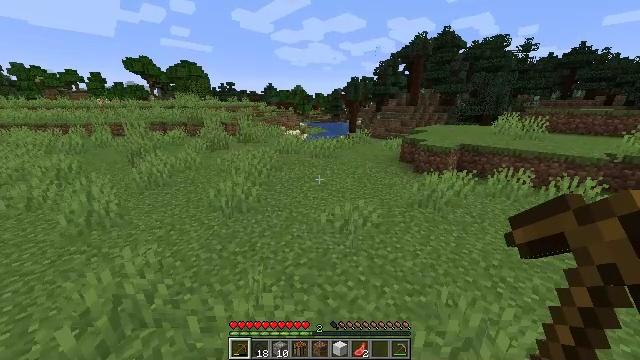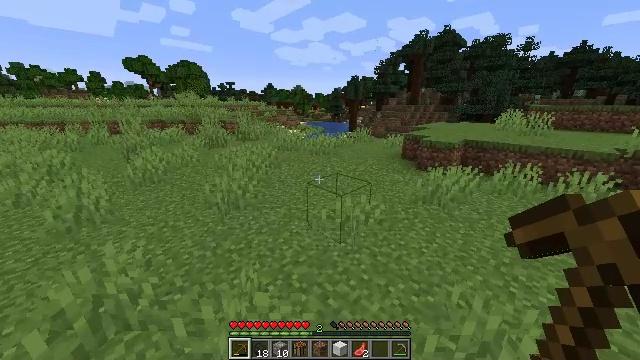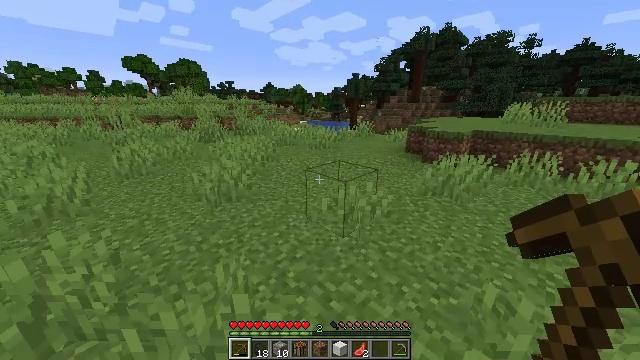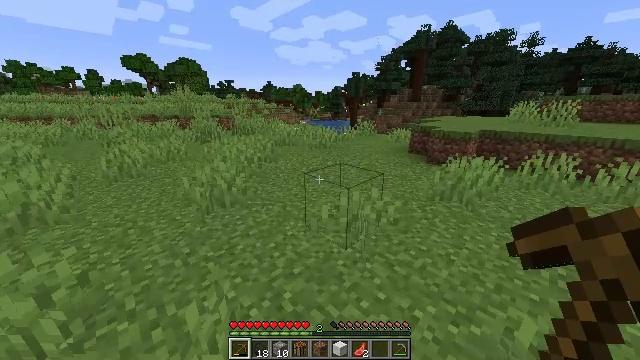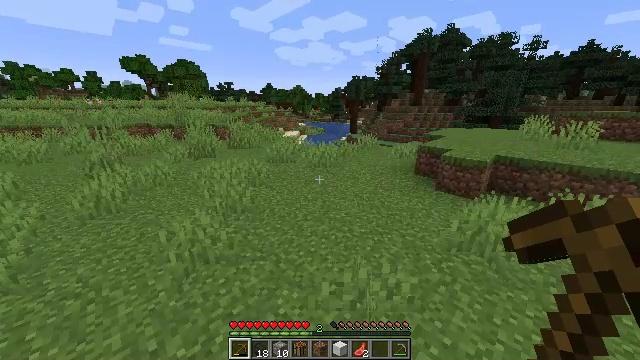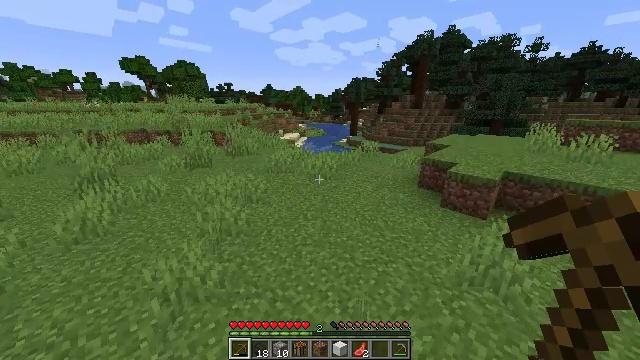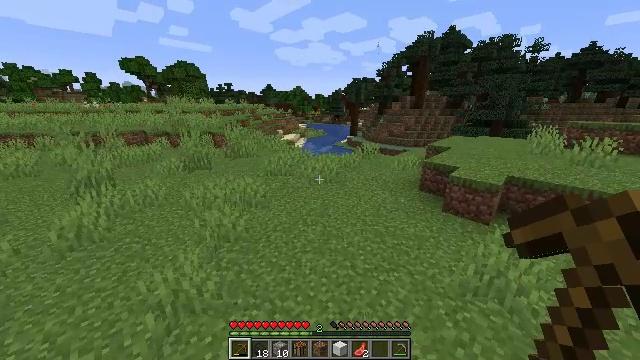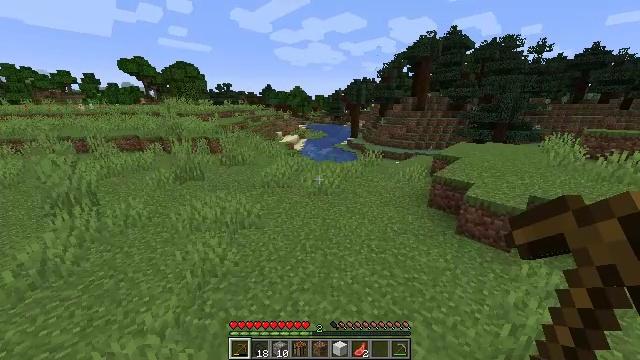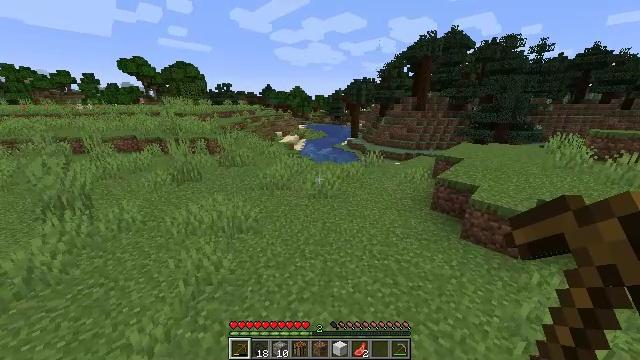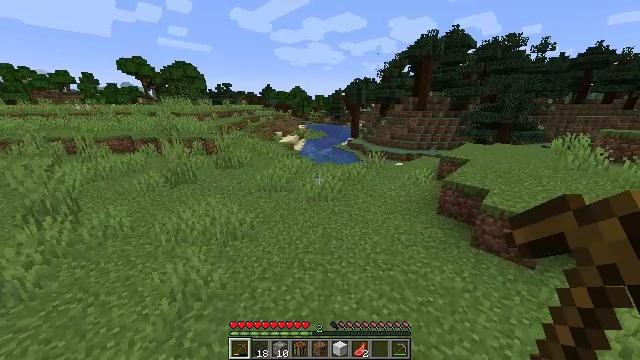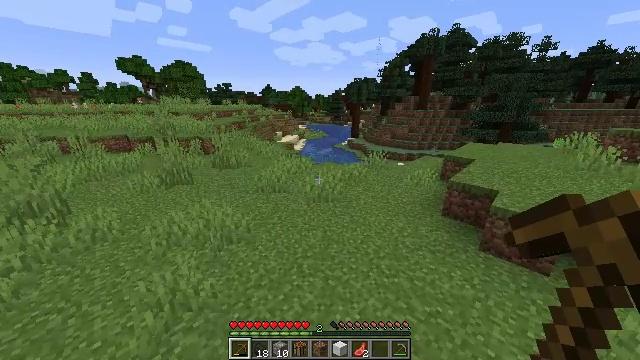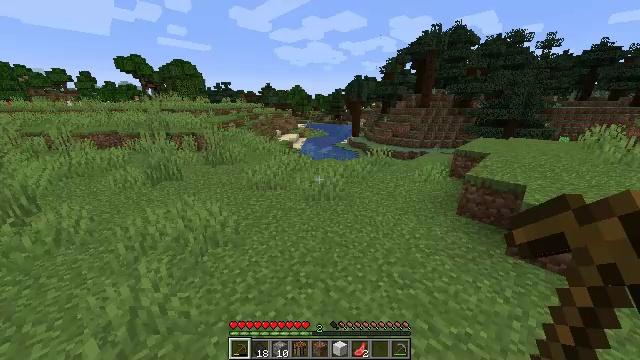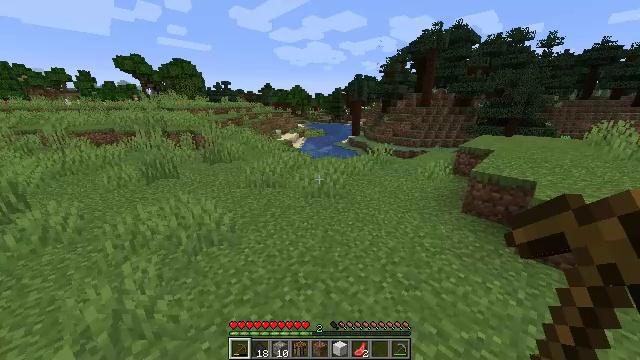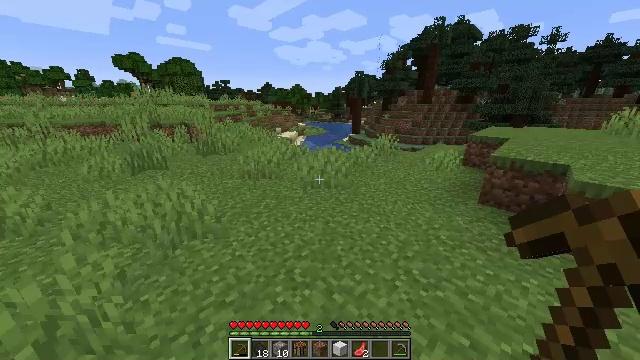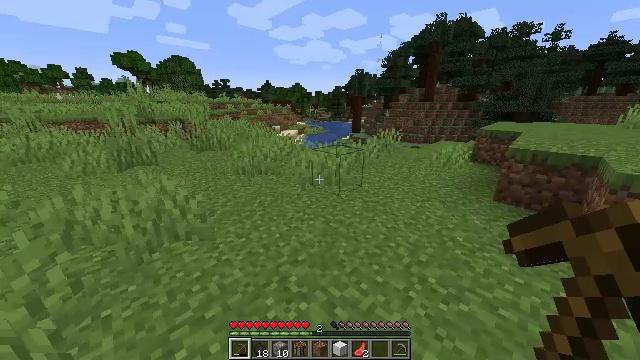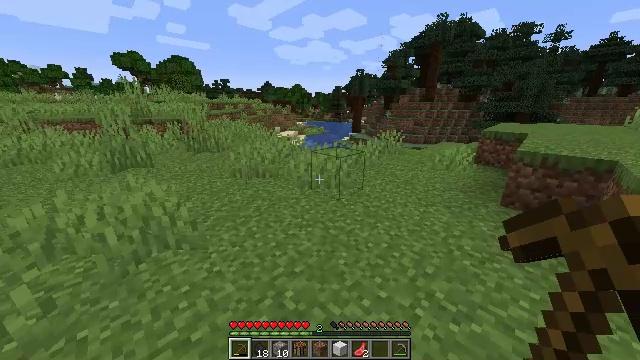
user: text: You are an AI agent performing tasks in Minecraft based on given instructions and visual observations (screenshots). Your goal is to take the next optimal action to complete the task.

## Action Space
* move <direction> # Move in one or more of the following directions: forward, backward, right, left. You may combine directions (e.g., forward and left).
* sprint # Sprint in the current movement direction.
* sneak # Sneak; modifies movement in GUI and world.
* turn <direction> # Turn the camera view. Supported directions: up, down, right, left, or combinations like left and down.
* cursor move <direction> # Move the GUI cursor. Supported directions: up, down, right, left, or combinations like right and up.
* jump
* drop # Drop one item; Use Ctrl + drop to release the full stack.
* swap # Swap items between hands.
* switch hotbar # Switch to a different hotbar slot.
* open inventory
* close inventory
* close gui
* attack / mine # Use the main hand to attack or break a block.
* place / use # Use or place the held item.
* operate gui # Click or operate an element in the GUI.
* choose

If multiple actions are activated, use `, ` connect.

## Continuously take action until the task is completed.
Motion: motion action
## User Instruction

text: Remove the blue bed from its location.
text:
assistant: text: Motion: move forward, sprint, jump
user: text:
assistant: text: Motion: move forward, sprint, jump
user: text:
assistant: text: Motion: move forward, sprint, jump
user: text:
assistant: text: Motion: move forward, sprint, jump
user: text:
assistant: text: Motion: move forward, sprint, jump
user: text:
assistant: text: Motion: move forward, sprint, jump
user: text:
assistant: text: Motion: move forward, sprint, jump
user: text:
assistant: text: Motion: move forward, sprint, jump
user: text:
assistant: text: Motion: move forward, sprint, jump
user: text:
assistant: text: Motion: move forward, sprint, jump
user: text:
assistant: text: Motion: move forward, sprint, jump
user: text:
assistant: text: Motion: move forward, sprint, jump
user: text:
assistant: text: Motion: move forward, sprint, jump
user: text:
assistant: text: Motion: move forward, sprint, jump
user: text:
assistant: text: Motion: move forward, sprint, jump
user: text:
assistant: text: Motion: move forward, sprint, jump
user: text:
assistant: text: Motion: move forward, sprint, jump
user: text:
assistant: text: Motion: move forward, sprint, jump
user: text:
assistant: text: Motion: move forward, sprint, jump
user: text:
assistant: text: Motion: move forward, sprint, jump
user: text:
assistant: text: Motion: move forward and move left, jump
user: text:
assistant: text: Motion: move forward and move left
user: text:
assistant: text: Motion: move forward and move left
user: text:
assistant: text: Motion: move forward and move left
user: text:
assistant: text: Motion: move forward and move left
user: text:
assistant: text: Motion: move forward and move left
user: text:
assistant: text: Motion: move left, turn right
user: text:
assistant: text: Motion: move left, turn right
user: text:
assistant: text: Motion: move left, turn right
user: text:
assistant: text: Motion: move left, turn right